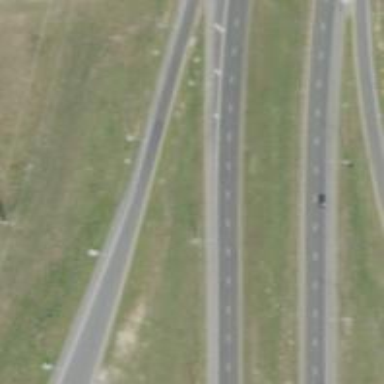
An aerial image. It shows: Diamond junction on motorway link.